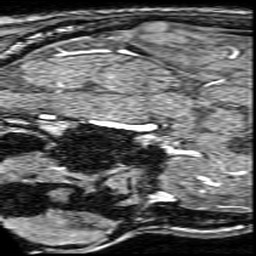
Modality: angio
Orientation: sagittal
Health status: ill
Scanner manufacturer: philips
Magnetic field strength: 3 T
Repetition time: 0.01821 s
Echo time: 0.003387 s